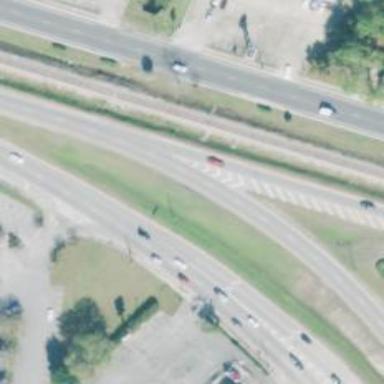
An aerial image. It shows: Primary highway with dual carriageway.